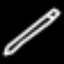
Label: pencil